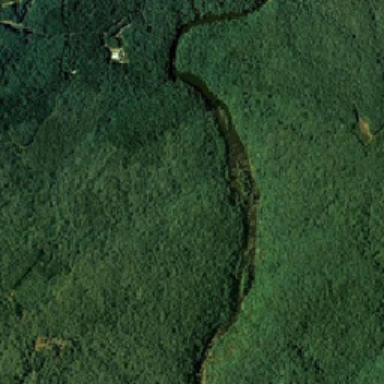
There are many green trees on both sides of the river .